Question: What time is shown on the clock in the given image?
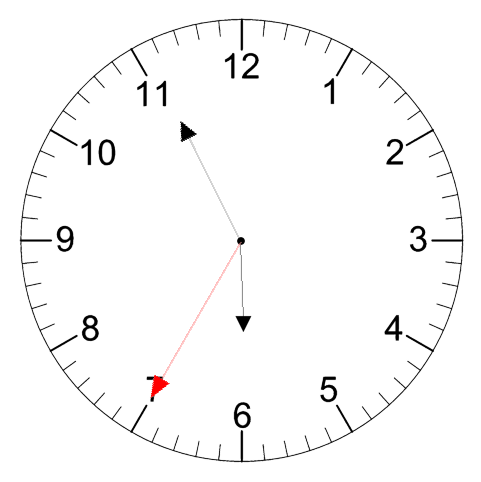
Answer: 05:55:35